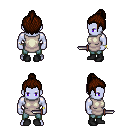
a pixel art fantasy rpg character, male body template, dark elf, purple skin, white tunic, teal pants, brown short topknot hairstyle, bracelets, black shoes, dagger, four views (front, back, left, right), 2x2 character sprite sheet, small pixel art, hard edges, no anti-aliasing